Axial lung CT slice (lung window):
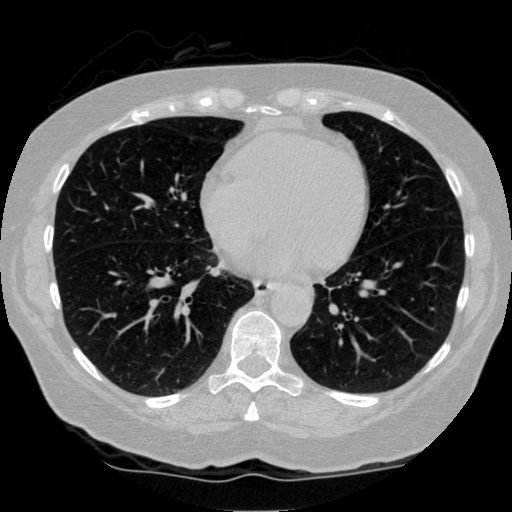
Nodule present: no